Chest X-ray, PA view. Patient: 55 years old, sex F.
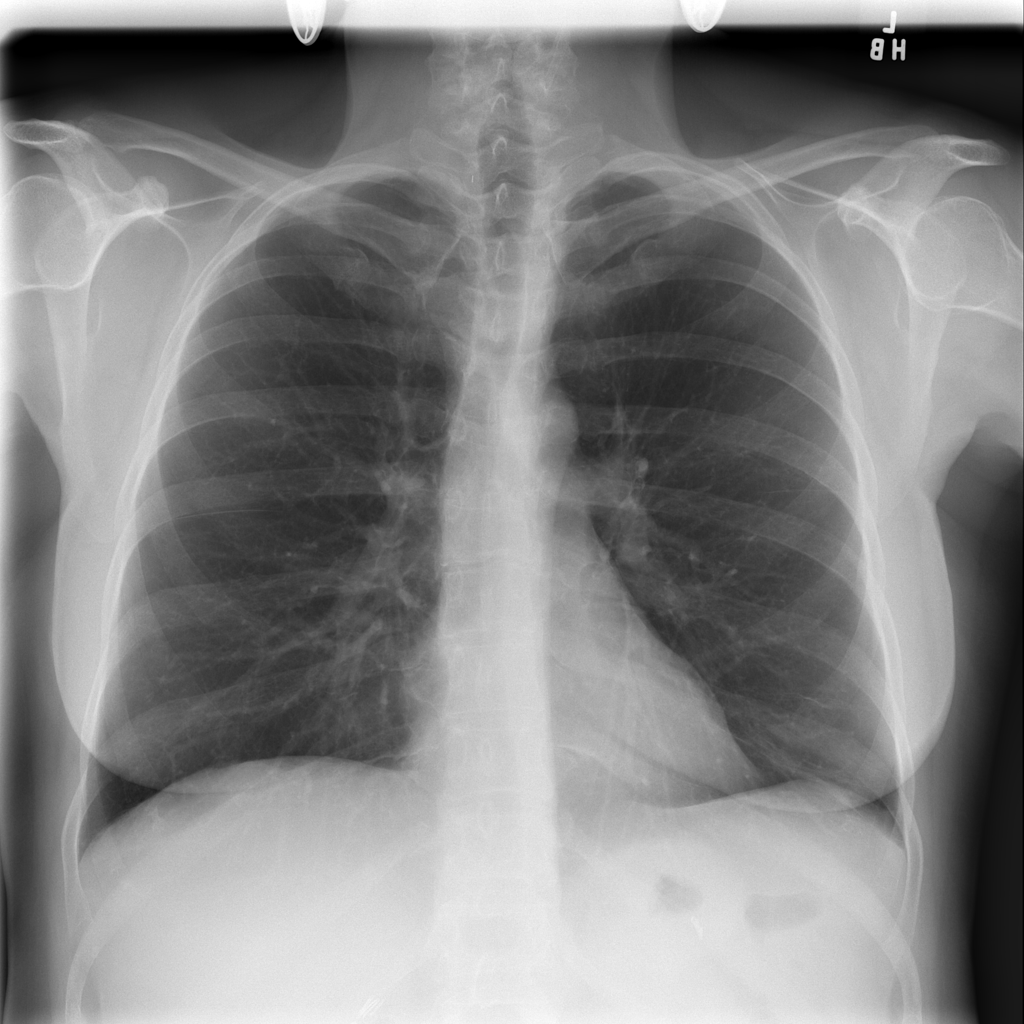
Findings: No Finding